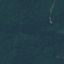
Land use / land cover: Forest